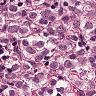
Metastatic tissue present: yes